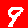
Digit: 9